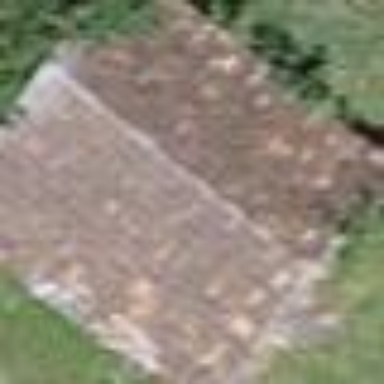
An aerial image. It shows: Barn.